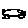
Label: car